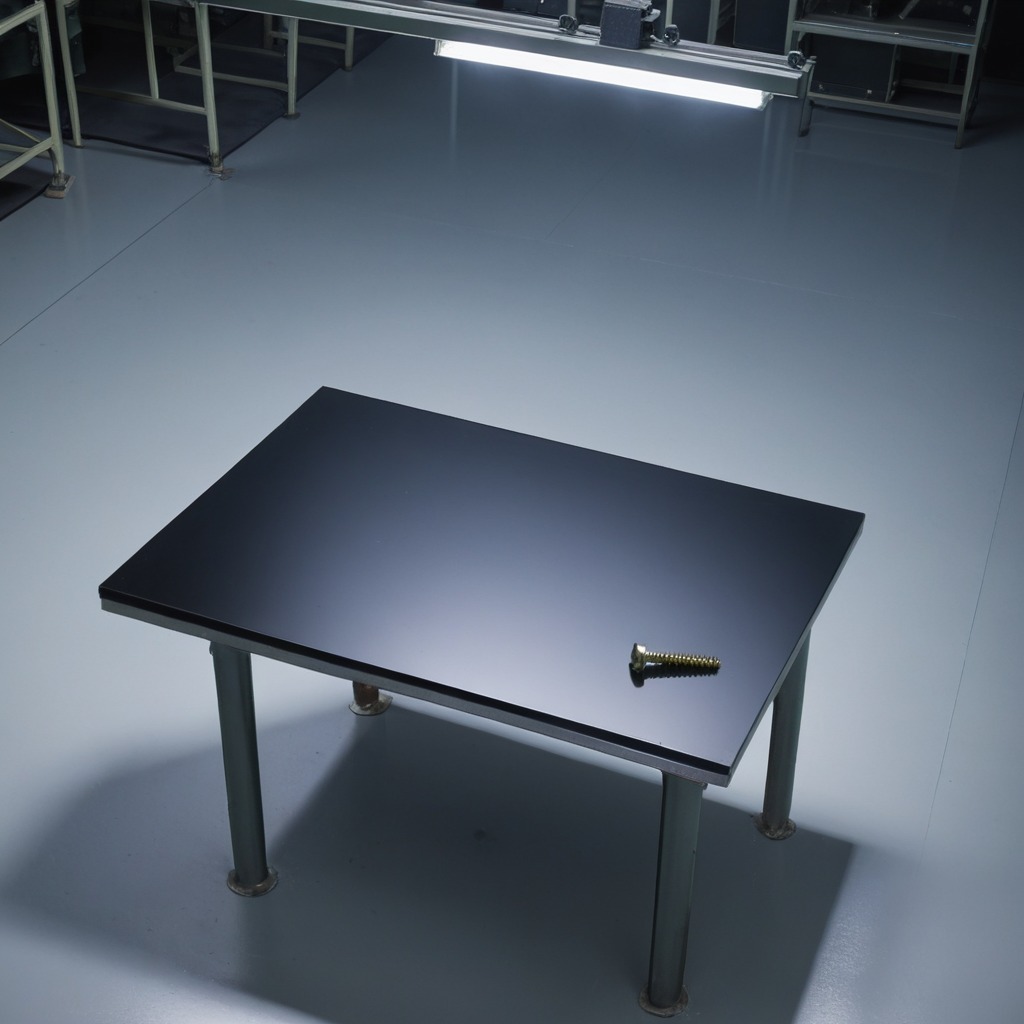
A metal screw is lying on the tabletop.